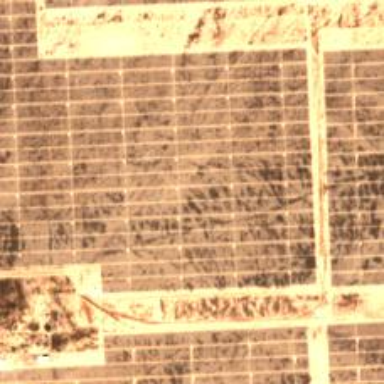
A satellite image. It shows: Solar power plant with photovoltaic technology. The plant generates electricity and is enclosed by fence.